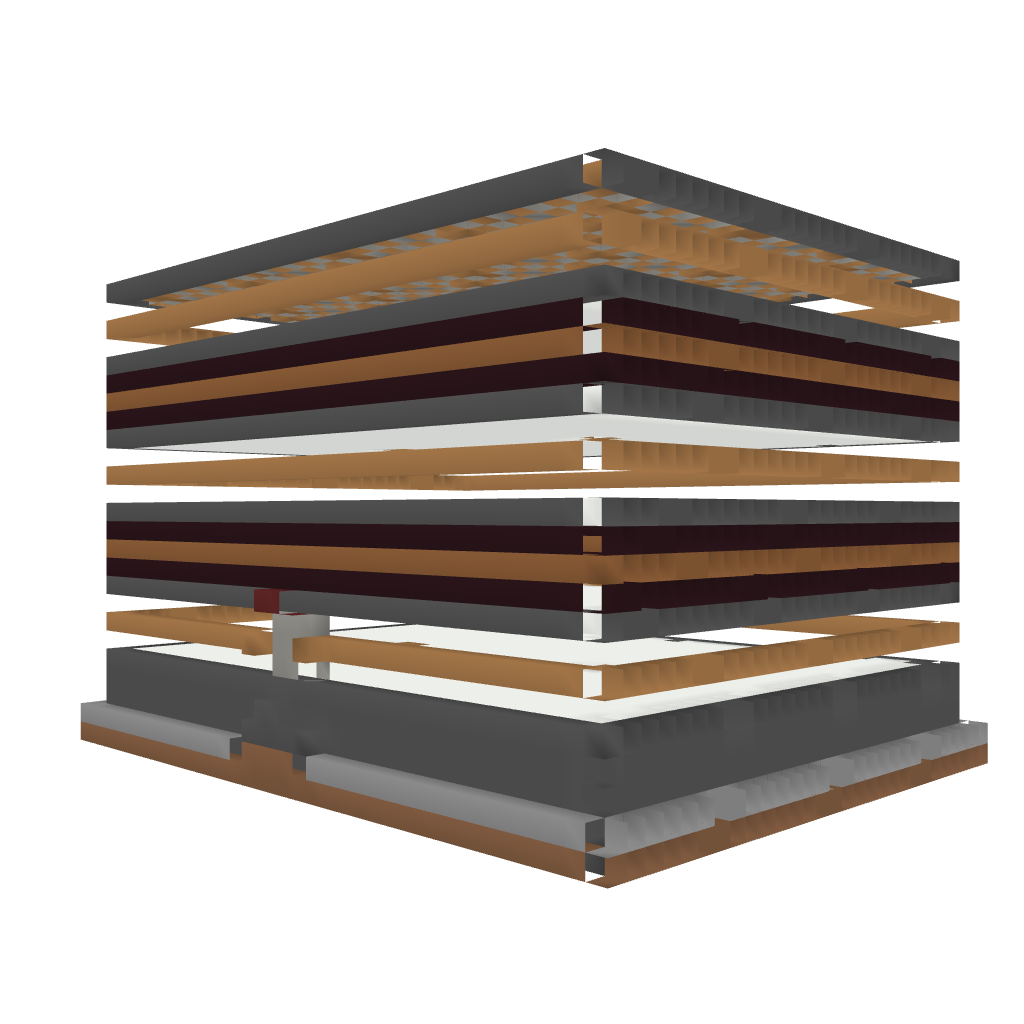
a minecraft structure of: Large Spleef Arena [5 Floors]